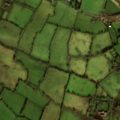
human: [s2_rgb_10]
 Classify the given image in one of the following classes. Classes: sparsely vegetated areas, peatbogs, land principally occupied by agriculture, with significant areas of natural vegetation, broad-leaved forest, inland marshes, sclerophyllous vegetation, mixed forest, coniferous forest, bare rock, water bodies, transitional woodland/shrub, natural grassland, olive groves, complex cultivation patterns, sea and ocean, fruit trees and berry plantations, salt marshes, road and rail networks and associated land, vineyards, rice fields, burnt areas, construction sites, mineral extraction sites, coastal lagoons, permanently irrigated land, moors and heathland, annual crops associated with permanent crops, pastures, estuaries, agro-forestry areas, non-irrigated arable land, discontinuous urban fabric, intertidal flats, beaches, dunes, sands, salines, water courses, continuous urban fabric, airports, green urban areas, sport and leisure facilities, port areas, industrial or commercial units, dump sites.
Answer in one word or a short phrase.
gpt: pastures